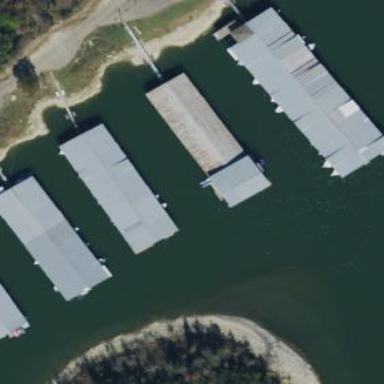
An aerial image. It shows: Boathouse.